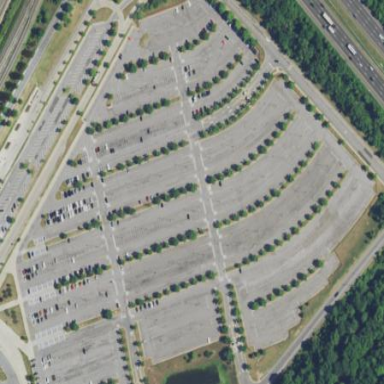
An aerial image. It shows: Parking area with park and ride facility.